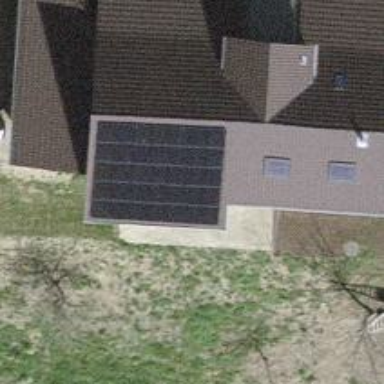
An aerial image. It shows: Solar power generator using photovoltaic panels.